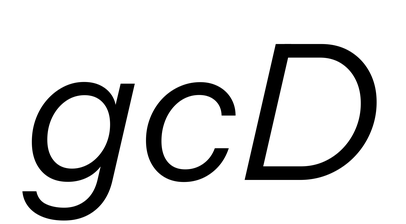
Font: InstrumentSans-Italic_Italic